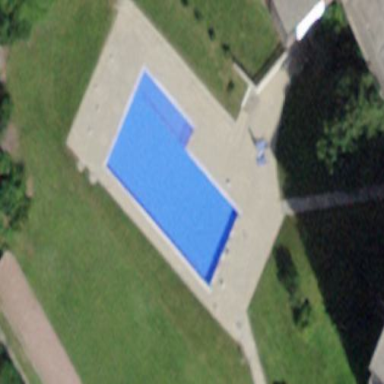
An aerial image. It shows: Swimming pool located in leisure land.